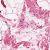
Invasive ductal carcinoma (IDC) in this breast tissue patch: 0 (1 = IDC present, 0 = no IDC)